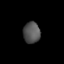
Tissue: lung
Cell type: Epithelial cells
Senescence score: 0.1782
Nuclear area (px): 351
Mean DAPI intensity: 83.248